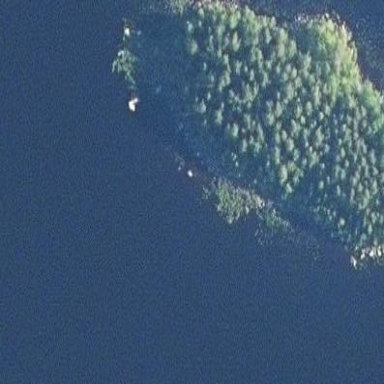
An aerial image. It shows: Serene lake surrounded by nature.